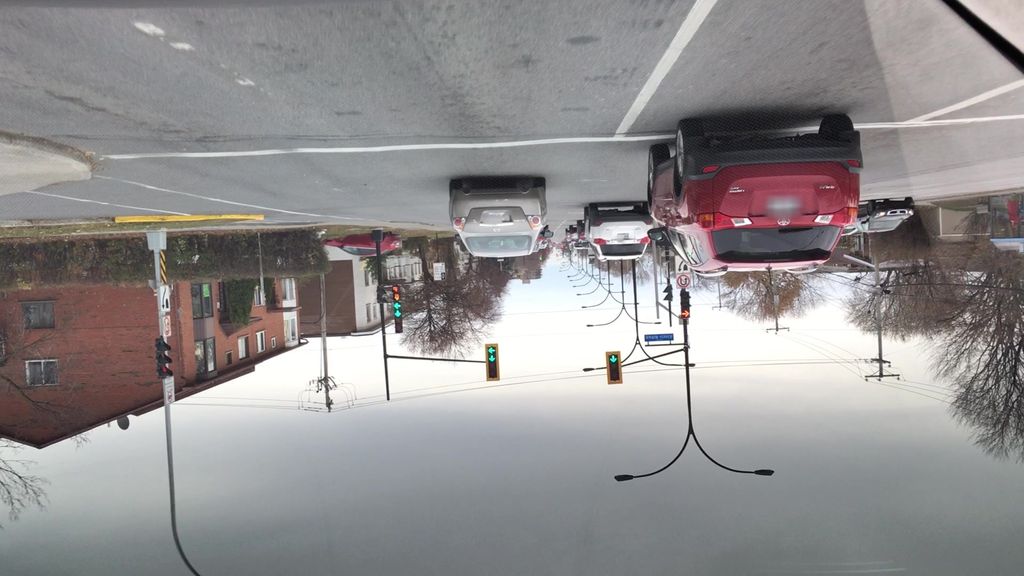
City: montreal